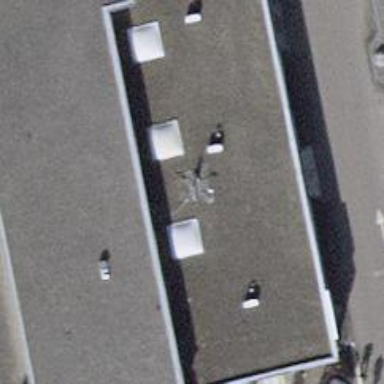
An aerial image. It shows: Car shop.